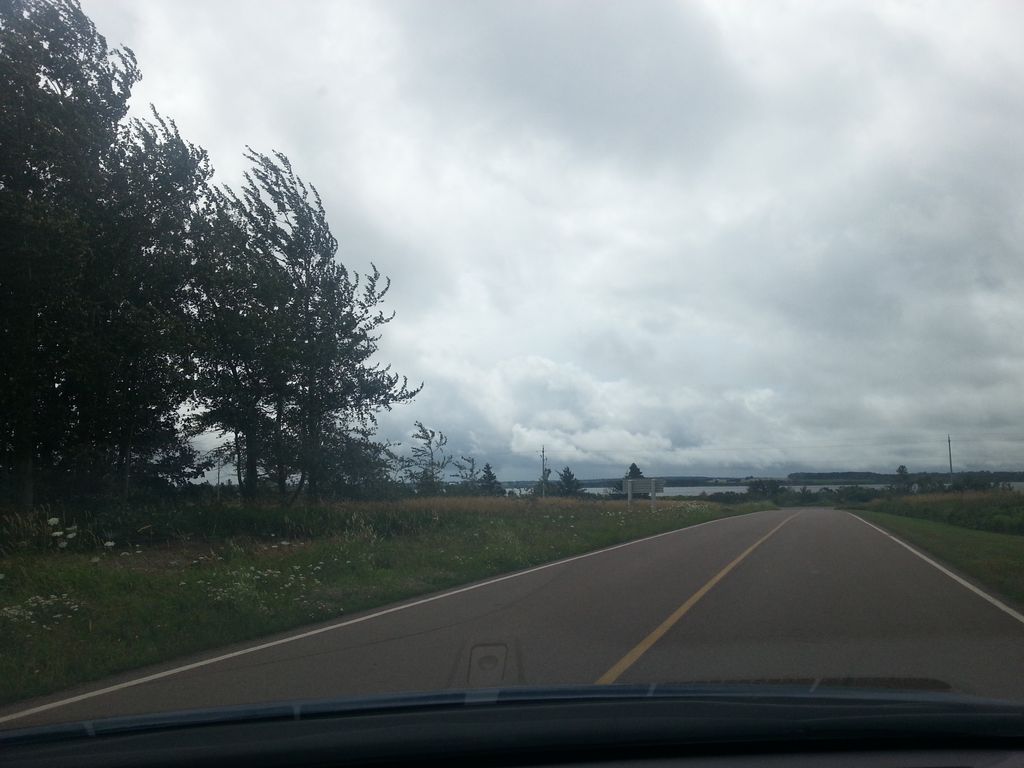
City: charlottetown